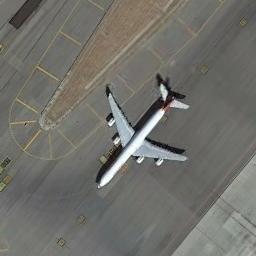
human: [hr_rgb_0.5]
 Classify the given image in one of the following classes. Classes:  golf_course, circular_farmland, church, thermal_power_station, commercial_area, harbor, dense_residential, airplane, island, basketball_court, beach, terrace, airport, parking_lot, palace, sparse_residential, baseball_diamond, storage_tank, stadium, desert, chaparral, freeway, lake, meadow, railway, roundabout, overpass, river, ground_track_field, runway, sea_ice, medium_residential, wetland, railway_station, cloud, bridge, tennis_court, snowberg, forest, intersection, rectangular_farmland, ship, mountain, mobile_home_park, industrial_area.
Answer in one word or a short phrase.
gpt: airplane